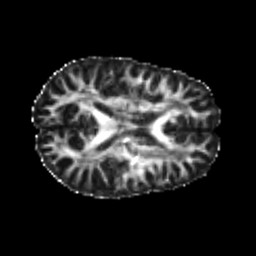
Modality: FA
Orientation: axial
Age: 25
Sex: female
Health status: healthy
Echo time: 0.074 s